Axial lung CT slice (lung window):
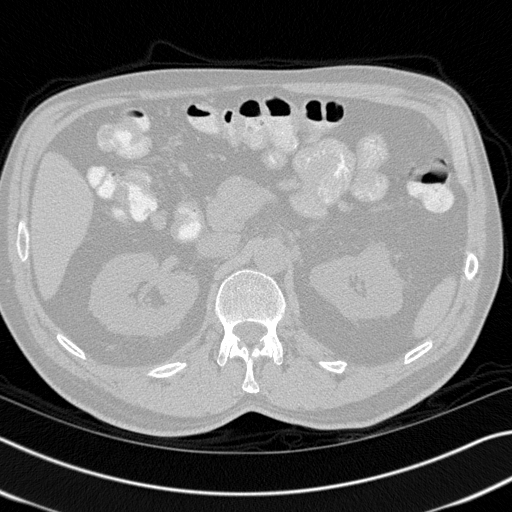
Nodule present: no